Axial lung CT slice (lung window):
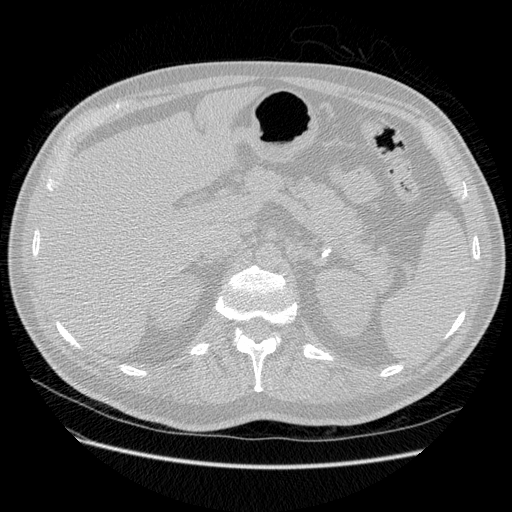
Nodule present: no